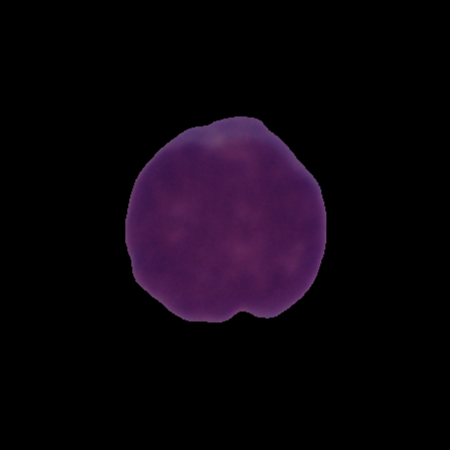
Label: cancer